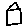
Label: house